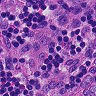
Metastatic tissue present: yes